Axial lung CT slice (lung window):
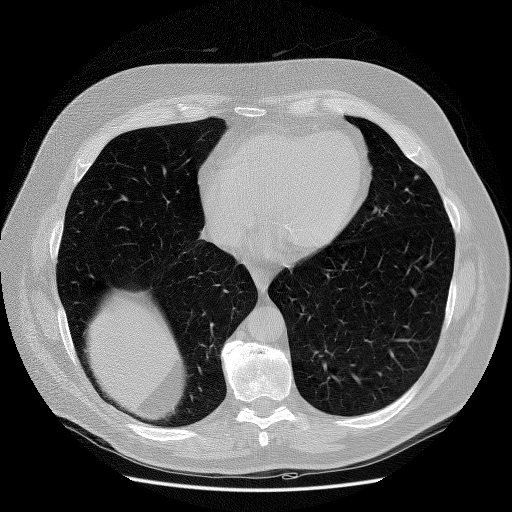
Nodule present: no